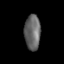
Tissue: lung
Cell type: Others
Senescence score: 0.215
Nuclear area (px): 552
Mean DAPI intensity: 101.12